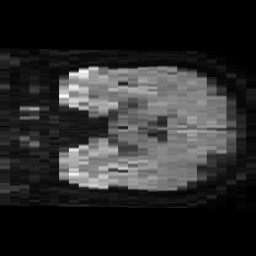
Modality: TRACE
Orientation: coronal
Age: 59
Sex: male
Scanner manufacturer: philips
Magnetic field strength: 3 T
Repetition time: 4.139 s
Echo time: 0.06119 s